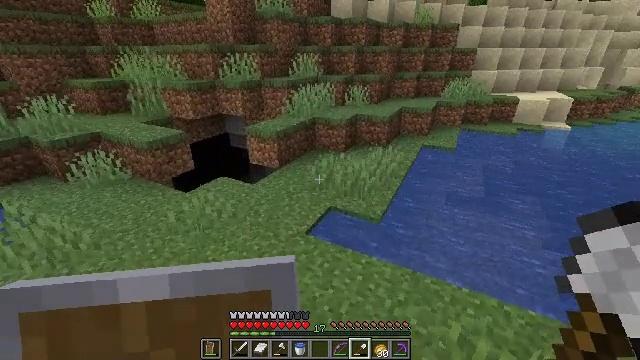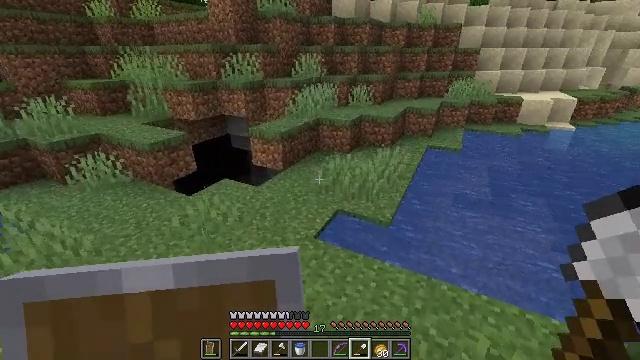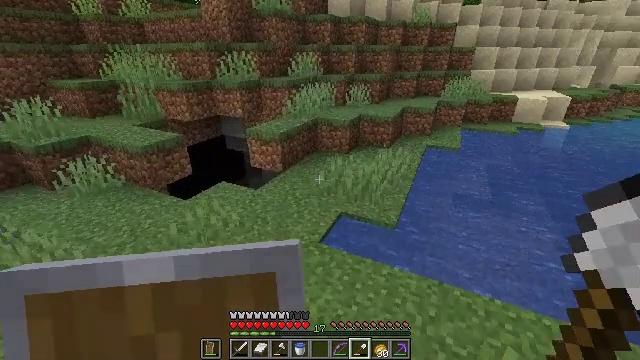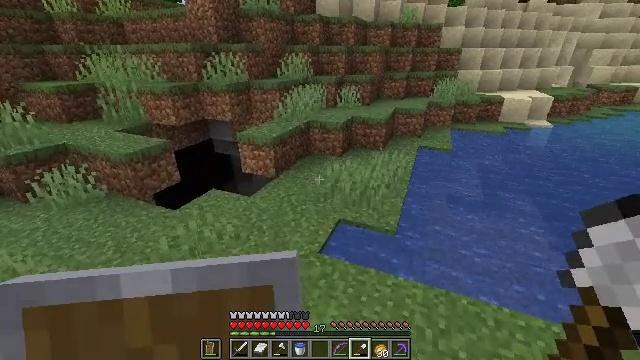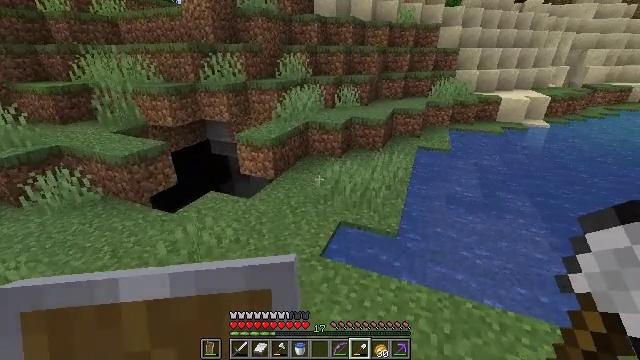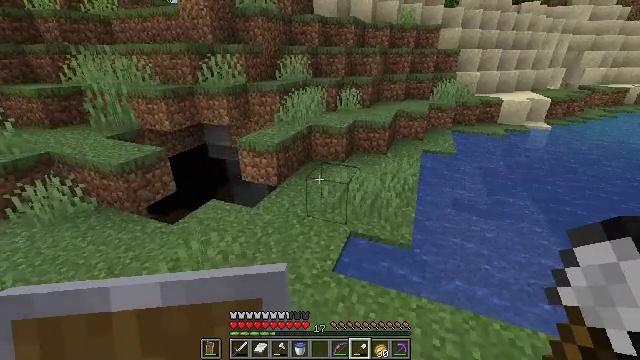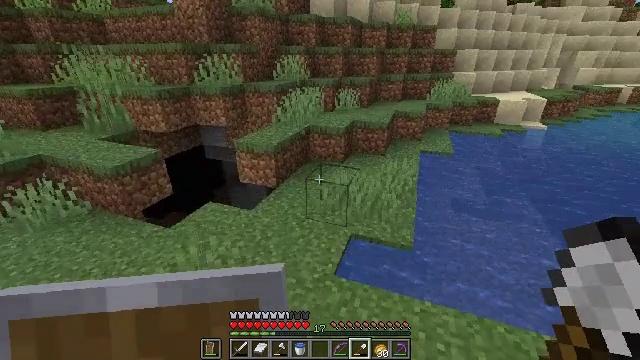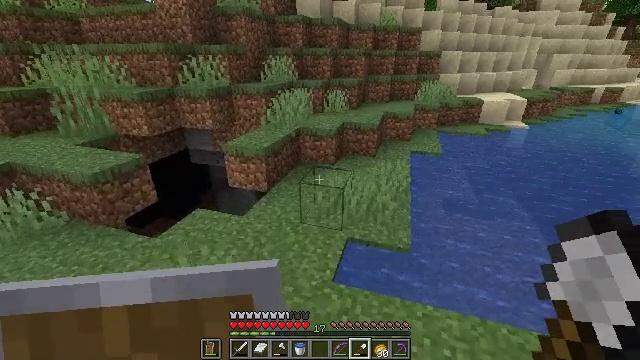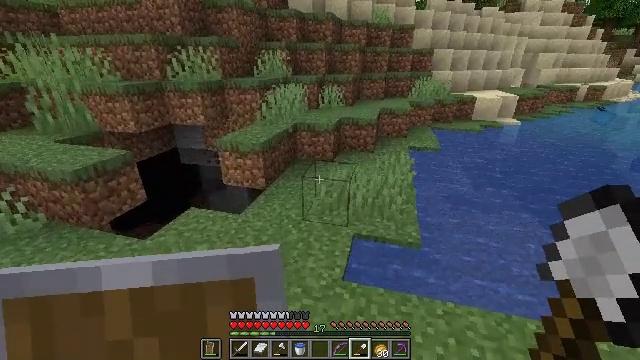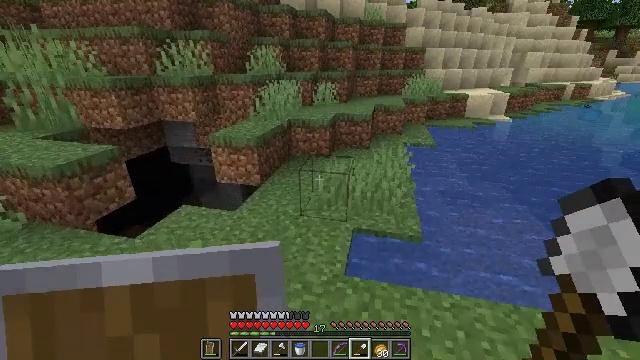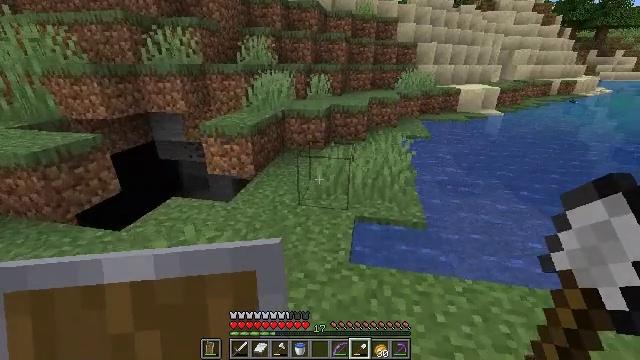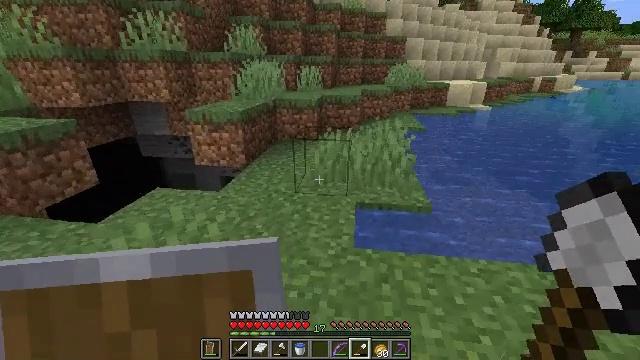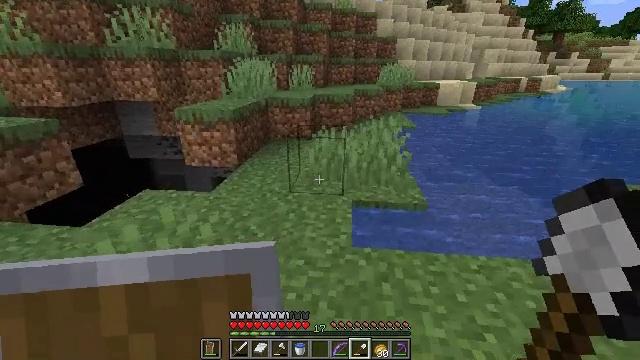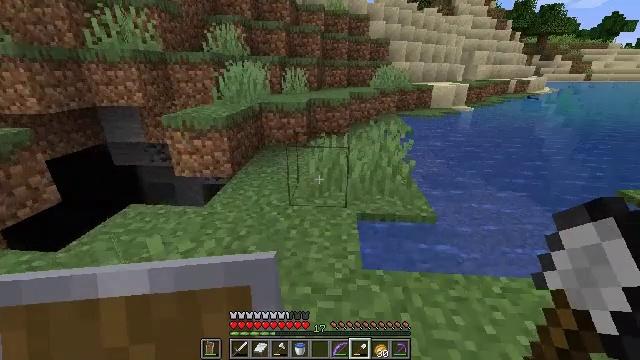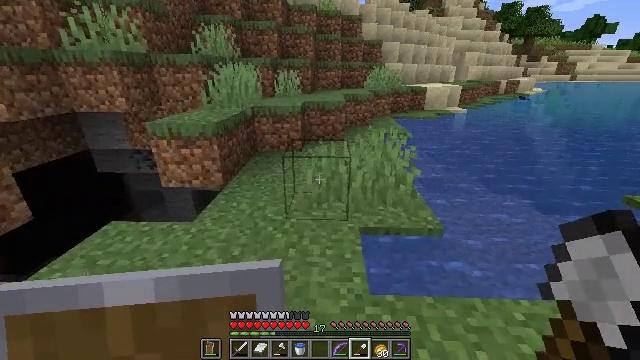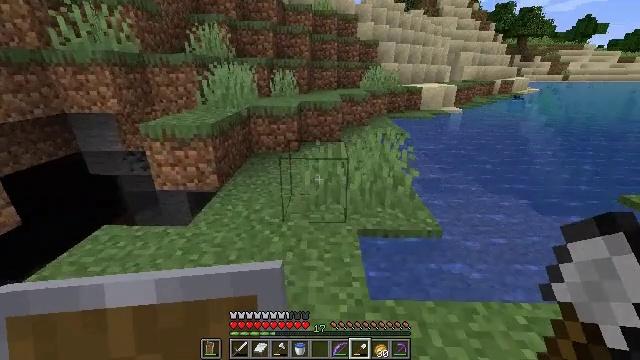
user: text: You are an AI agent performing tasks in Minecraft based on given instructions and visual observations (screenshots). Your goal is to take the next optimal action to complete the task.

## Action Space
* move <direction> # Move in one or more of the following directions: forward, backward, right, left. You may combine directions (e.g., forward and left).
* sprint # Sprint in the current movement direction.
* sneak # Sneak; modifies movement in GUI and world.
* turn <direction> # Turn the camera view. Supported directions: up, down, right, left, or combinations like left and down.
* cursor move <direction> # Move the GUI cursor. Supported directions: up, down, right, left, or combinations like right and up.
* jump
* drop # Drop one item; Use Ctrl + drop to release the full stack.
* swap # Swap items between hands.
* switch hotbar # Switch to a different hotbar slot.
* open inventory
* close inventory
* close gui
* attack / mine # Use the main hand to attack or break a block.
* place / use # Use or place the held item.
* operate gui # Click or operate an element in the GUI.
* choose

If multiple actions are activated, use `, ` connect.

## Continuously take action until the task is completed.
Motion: motion action
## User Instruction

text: Break the sand block.
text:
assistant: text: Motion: move forward and move left
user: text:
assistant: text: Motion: move forward and move left, turn right
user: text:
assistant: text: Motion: move forward and move left, turn right
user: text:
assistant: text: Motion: move forward and move left
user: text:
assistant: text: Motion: move forward and move left, turn right
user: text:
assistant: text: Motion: move forward and move left
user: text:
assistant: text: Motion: move forward and move left, turn right
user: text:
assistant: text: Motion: move forward and move left, turn right
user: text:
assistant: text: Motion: move forward and move left, turn right
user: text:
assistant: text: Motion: move forward and move left, turn right
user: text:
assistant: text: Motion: move forward and move left, turn right
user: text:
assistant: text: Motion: move forward, turn right
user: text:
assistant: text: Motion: move forward, turn right
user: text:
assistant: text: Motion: move forward, turn right
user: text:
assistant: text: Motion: move forward
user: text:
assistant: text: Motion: move forward
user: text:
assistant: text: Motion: move forward
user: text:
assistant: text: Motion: move forward
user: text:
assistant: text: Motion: move forward
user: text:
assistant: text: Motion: move forward
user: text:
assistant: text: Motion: move forward
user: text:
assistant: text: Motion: move forward
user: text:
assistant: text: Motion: move forward
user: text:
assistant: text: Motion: move forward
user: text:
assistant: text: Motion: move forward
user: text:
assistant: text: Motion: move forward
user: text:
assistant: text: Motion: move forward
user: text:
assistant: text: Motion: move forward
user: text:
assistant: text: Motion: move forward
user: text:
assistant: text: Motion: move forward